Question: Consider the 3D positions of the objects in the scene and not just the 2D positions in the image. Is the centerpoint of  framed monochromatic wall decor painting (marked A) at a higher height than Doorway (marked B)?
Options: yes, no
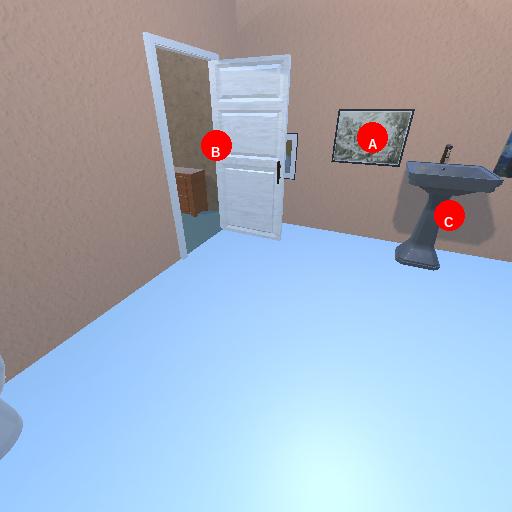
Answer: yes